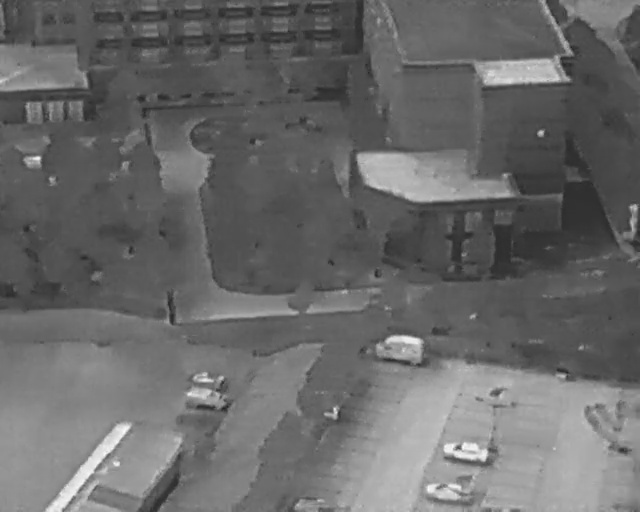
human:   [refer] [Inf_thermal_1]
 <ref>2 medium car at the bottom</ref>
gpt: <box>[[68, 92, 71, 100, 2], [30, 73, 34, 82, 10]]</box>